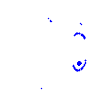
Particle: electron